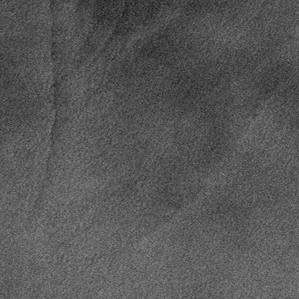
Label: frost